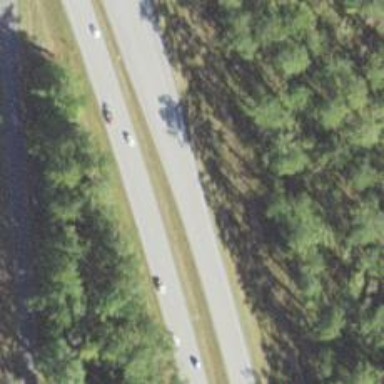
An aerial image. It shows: This image shows trunk highway that functions as expressway.